Interaction volume radius: 5 \u00c5
Interaction volume height: 30 \u00c5
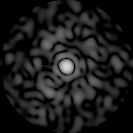
Disorder parameter: 0.8327